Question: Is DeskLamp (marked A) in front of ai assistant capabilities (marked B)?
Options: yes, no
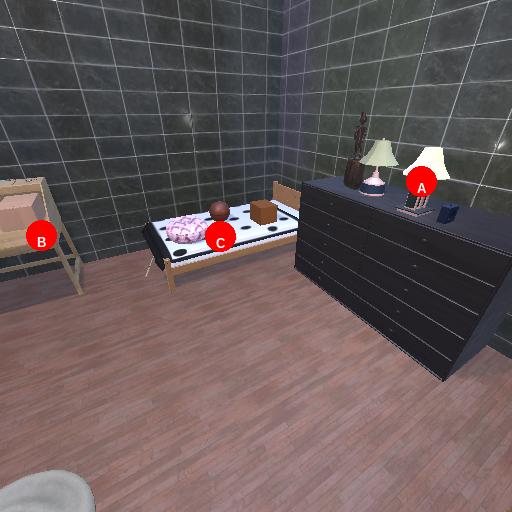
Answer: yes